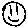
Label: smiley face